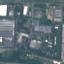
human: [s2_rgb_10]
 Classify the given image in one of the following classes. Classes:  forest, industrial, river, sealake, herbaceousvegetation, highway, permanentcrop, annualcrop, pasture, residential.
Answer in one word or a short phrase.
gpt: Industrial